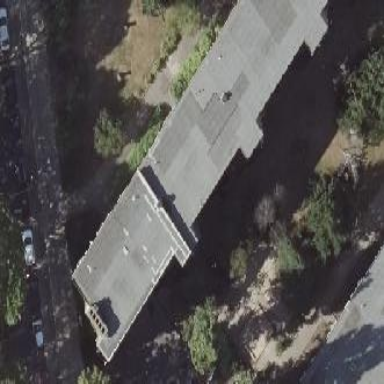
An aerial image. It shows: Residential building with flat roof.